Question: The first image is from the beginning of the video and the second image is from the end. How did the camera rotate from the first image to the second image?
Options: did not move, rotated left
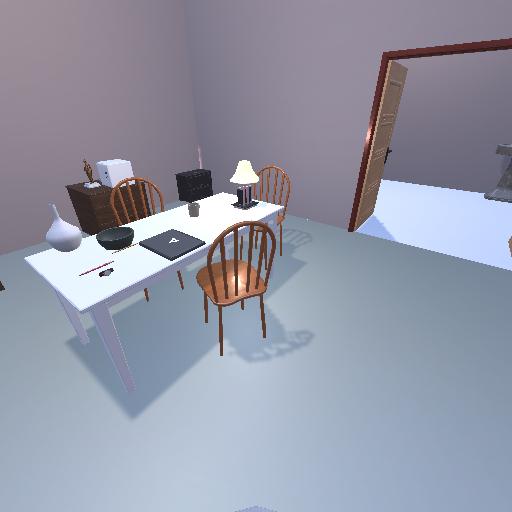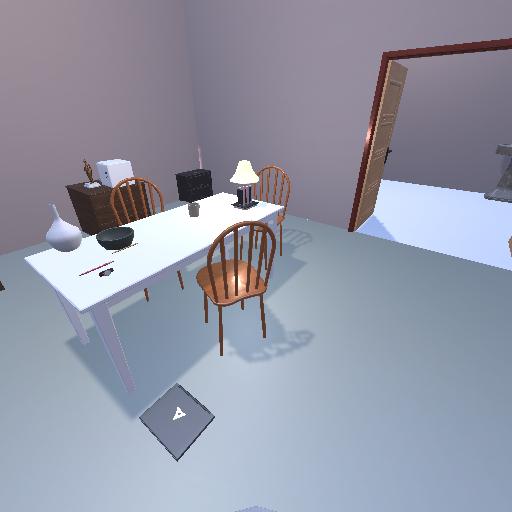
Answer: did not move